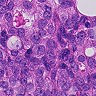
Metastatic tissue present: yes